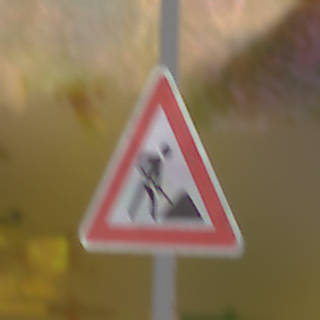
Verkehrszeichen: Arbeitsstelle
Umgebung: Outdoor, Nature
Tageszeit: Night
Wetter: Clear
Licht: Natural
Jahreszeit: NotSpecified
Kontrast: LowContrast